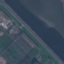
Label: River